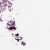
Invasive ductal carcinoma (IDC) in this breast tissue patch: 0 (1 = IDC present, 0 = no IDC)